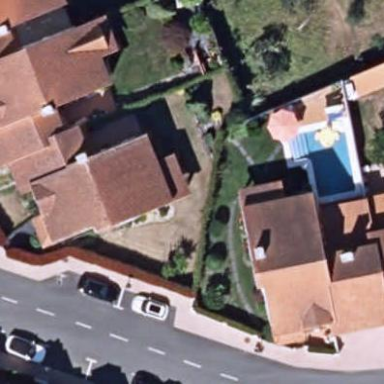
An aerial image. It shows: Simple house.